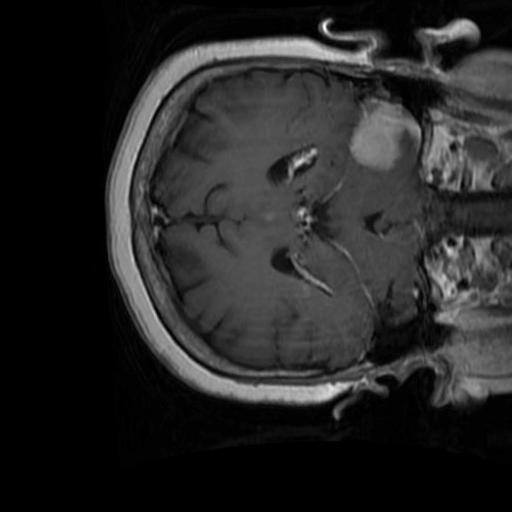
Label: brain_menin